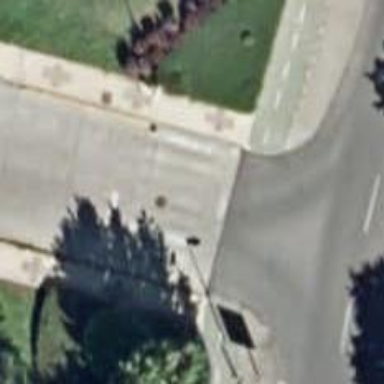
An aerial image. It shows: Uncontrolled crossing on the road.